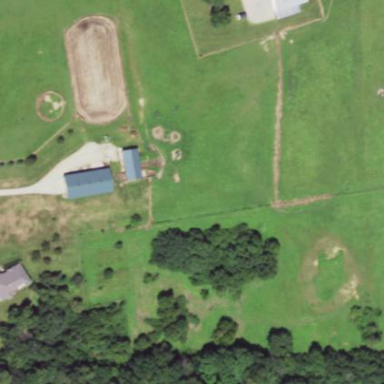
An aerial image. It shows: Farmyard area.